Question: How to remove the border around the square?
How it looks:

My HTML:
'''
<input id="black" type="image" src="html5-canvas-drawing-app/images/color-swatch-brown.png" onClick="changeColorBlack()">
'''
My CSS:
'''
#black{
border:none;
outline:none;
background:none;
padding:0;
}
'''
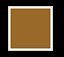
Answer: To disappear with it, set it's thickness to 0 instead:
'''
border: 0;
'''